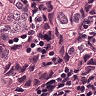
Metastatic tissue present: yes